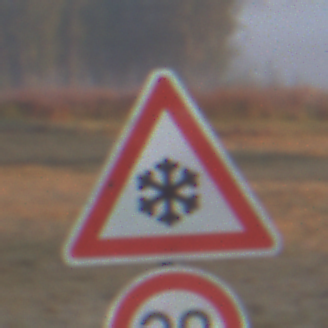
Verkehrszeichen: SchneeOderEisglaette
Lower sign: Geschwindigkeit30
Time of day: Dawn
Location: Outdoor (Nature)
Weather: Clear
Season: NotSpecified
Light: Natural